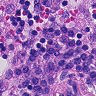
Metastatic tissue present: no